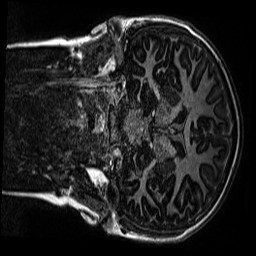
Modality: MP2RAGE
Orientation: coronal
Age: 11
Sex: female
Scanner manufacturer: siemens
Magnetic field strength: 3 T
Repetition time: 4 s
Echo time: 0.00299 s